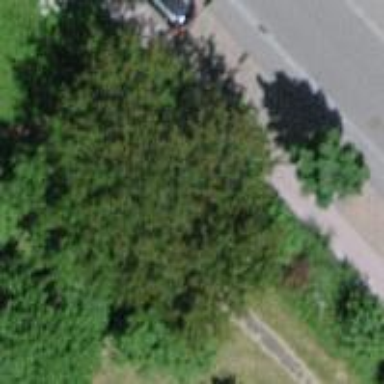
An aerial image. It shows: Broadleaved tree in natural setting.